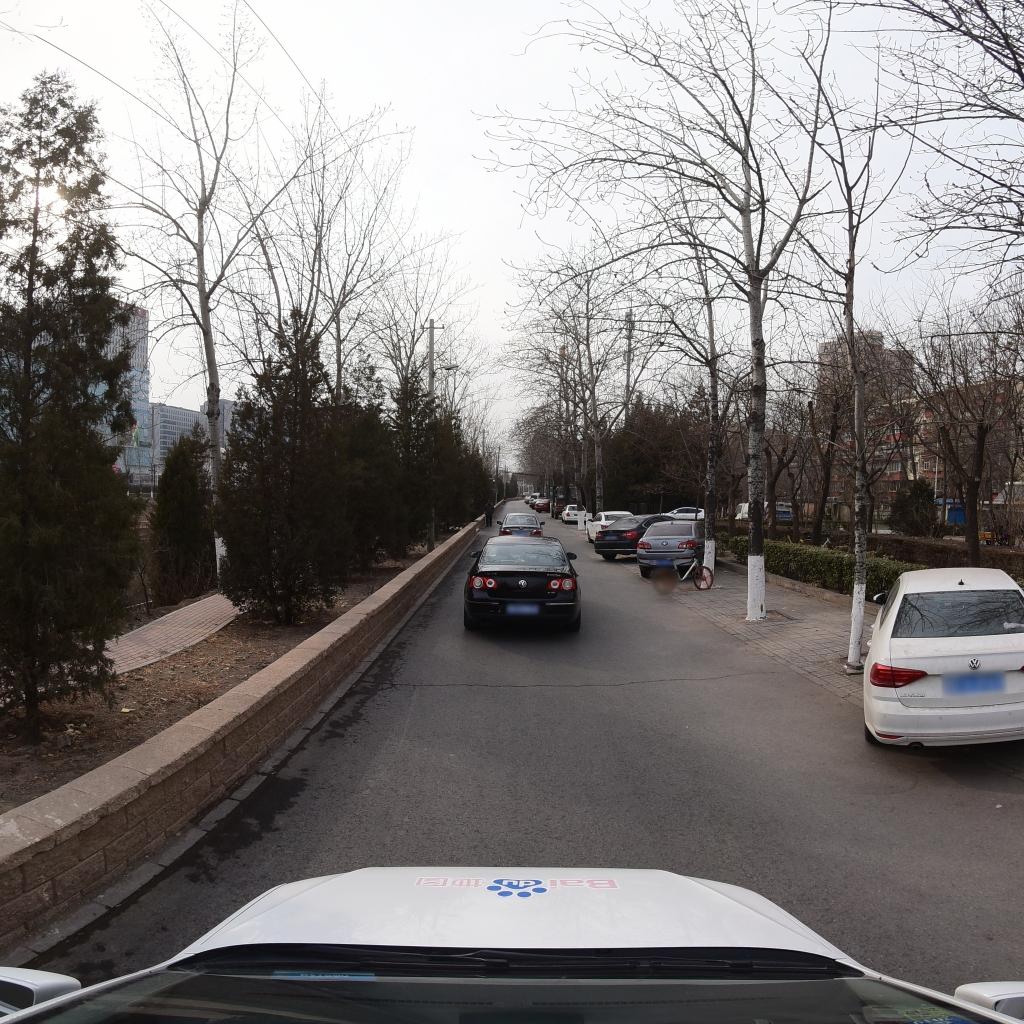
Region: Fengtai
Road damage annotations: transverse crack